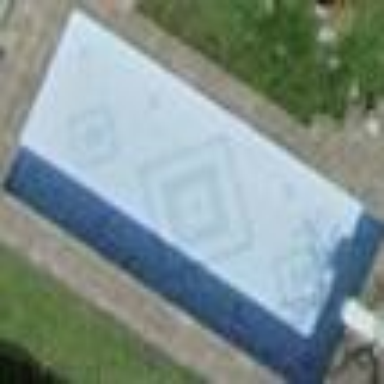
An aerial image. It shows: Swimming pool located in leisure land.